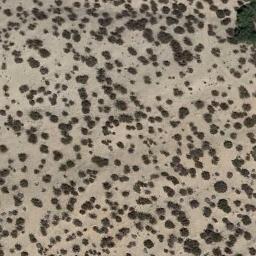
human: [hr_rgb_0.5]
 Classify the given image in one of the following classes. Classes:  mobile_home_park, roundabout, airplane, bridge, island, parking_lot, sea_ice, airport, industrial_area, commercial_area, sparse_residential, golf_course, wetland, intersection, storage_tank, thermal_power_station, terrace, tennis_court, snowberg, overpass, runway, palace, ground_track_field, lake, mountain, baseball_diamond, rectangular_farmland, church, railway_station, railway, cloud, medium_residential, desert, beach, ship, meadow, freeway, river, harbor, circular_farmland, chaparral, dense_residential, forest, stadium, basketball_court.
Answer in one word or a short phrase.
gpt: chaparral